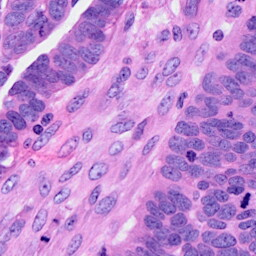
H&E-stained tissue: Ovarian